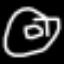
Label: donut